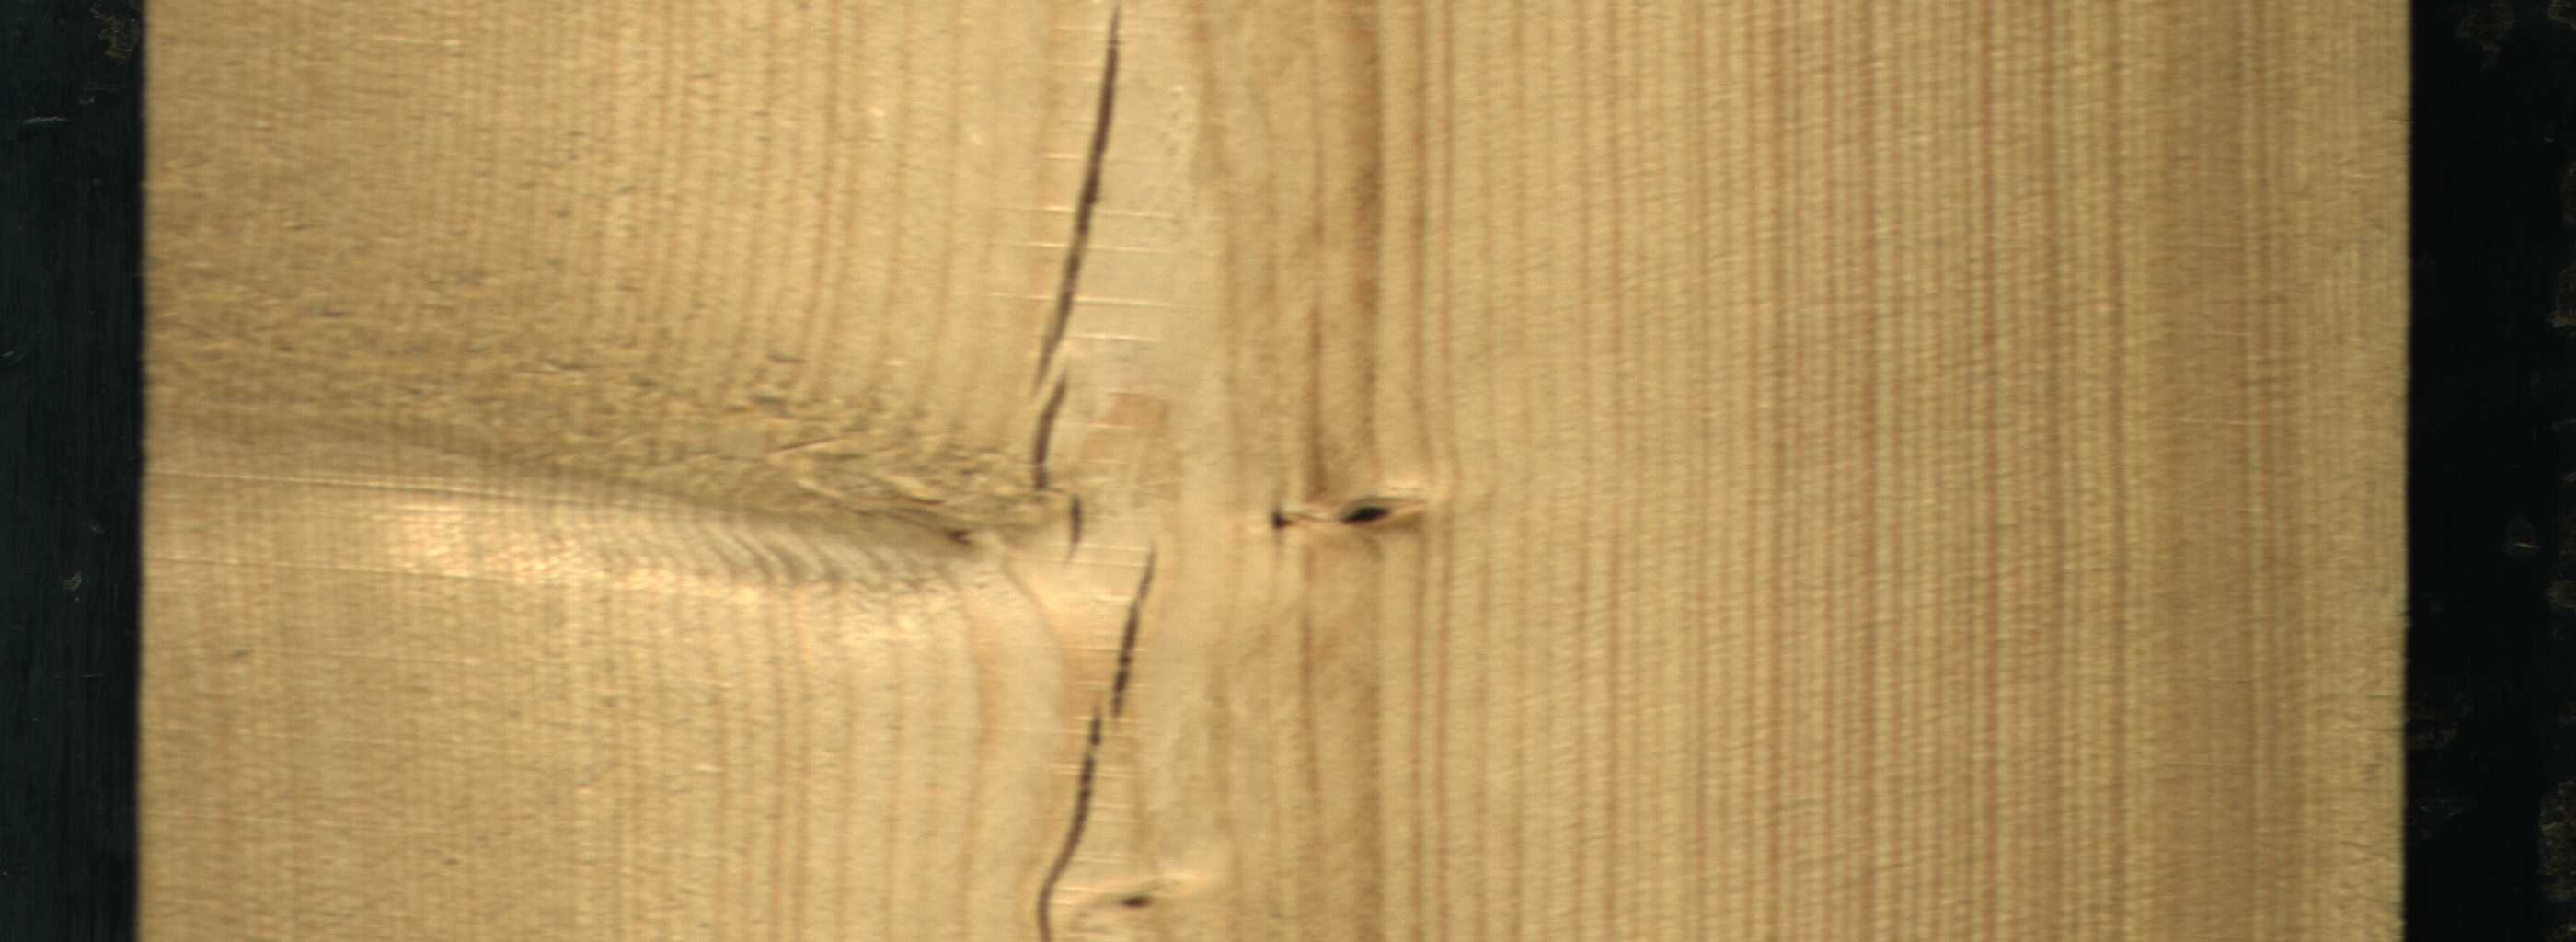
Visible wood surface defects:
Crack
Crack
Crack
Dead_Knot
Dead_Knot